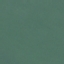
Label: SeaLake